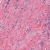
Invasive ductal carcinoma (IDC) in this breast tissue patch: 1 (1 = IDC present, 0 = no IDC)